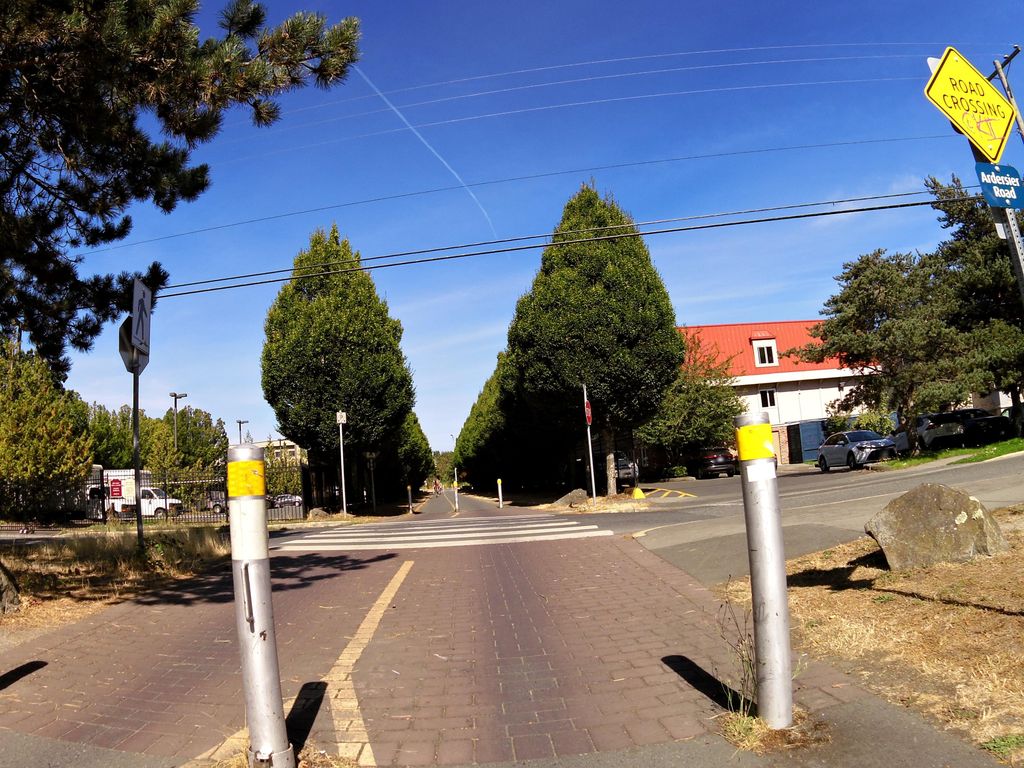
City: victoria